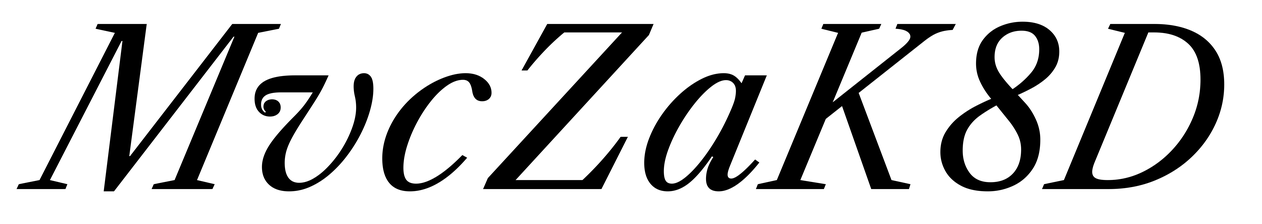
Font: LibreCaslonText-Italic_Italic